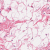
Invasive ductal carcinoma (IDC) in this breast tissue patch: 0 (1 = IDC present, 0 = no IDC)